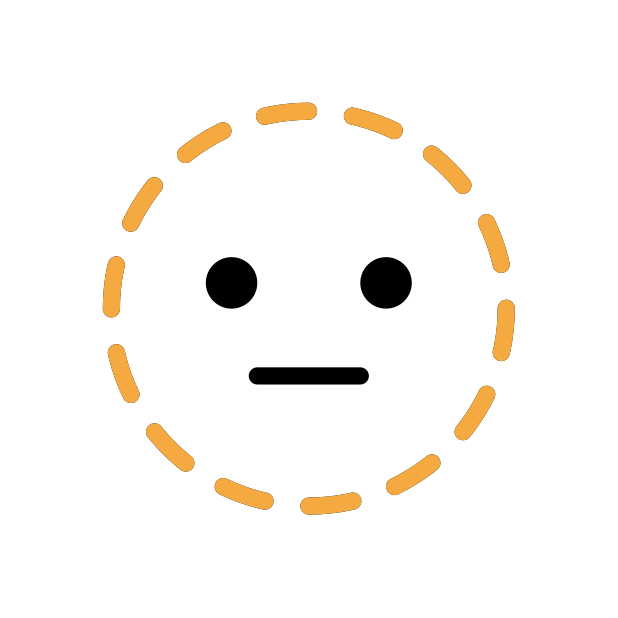
dotted line face